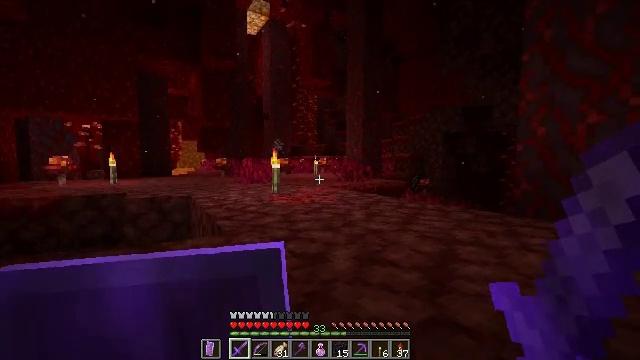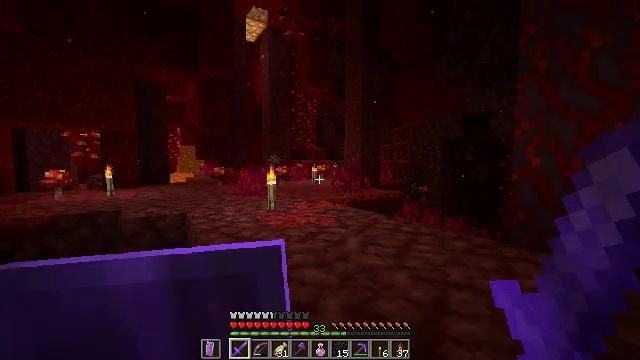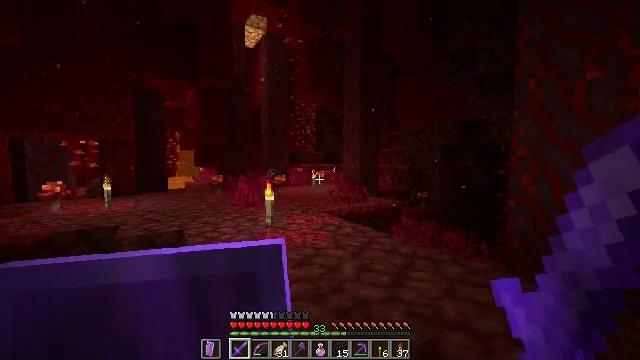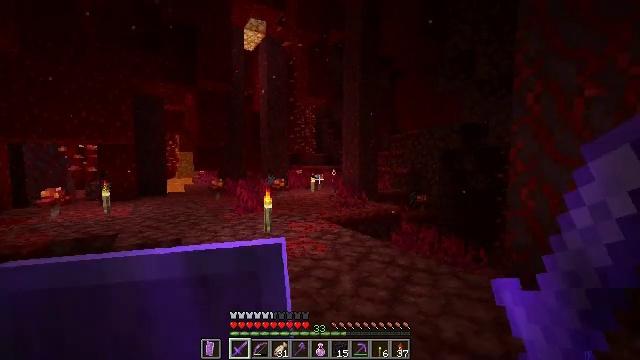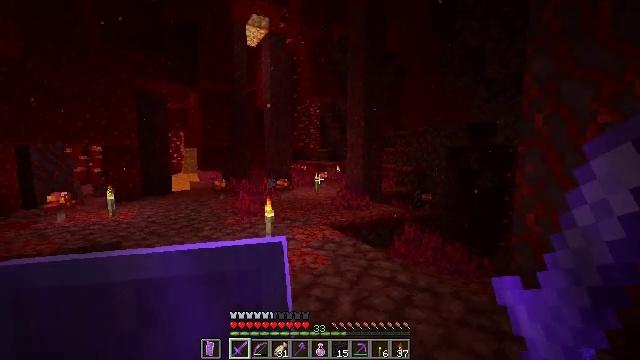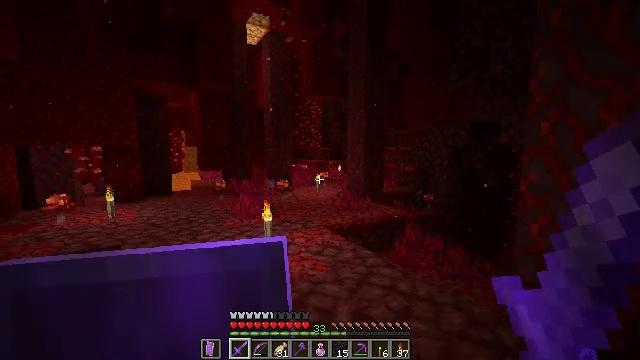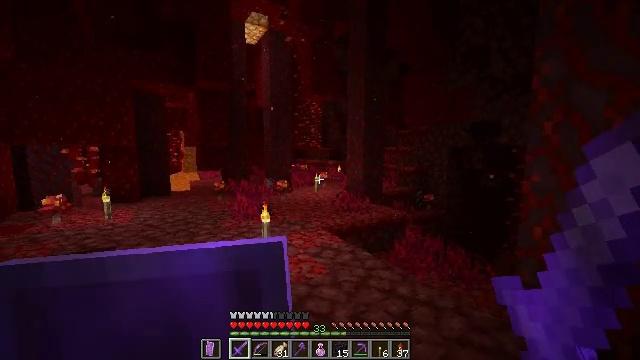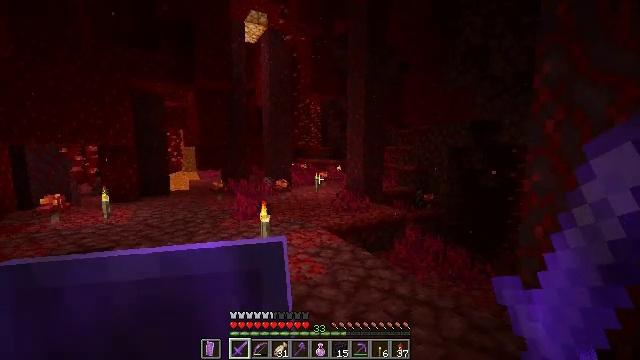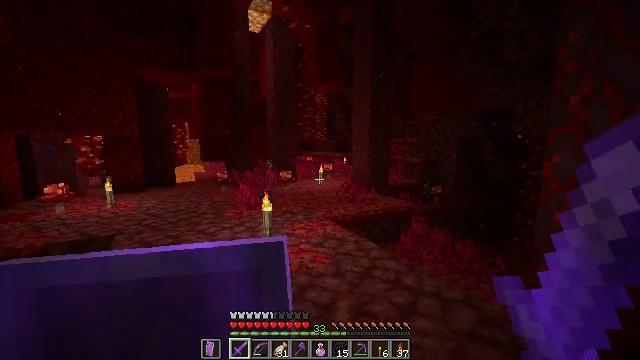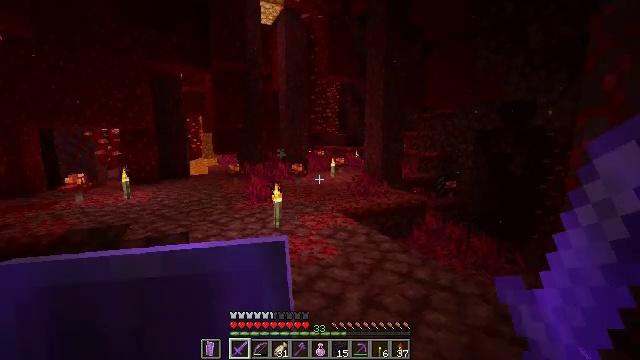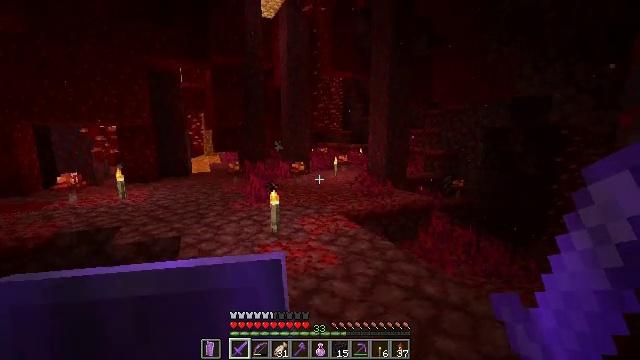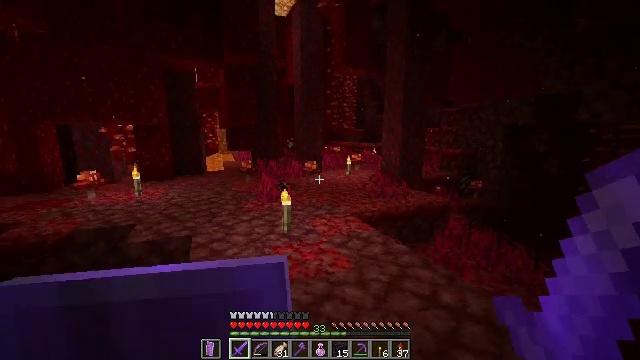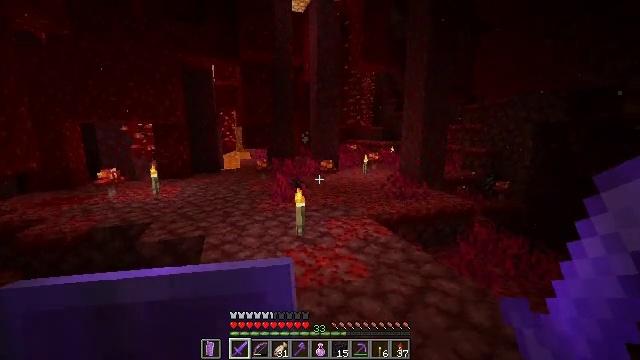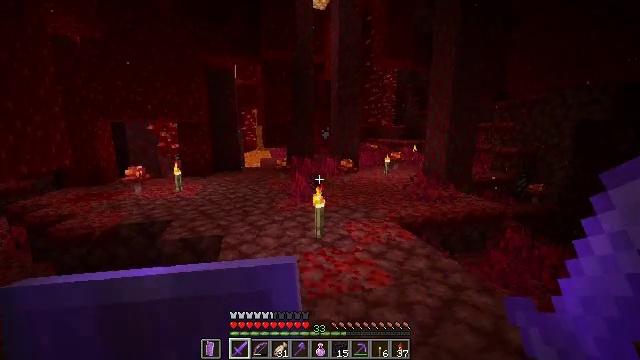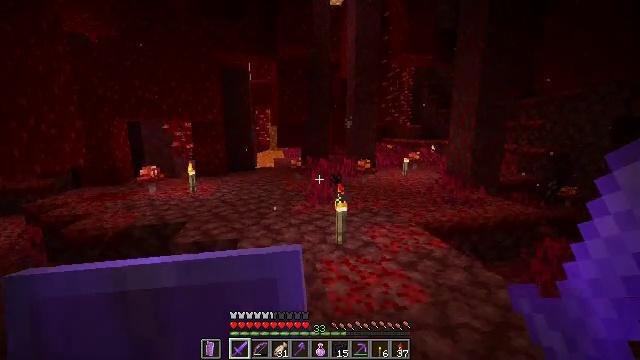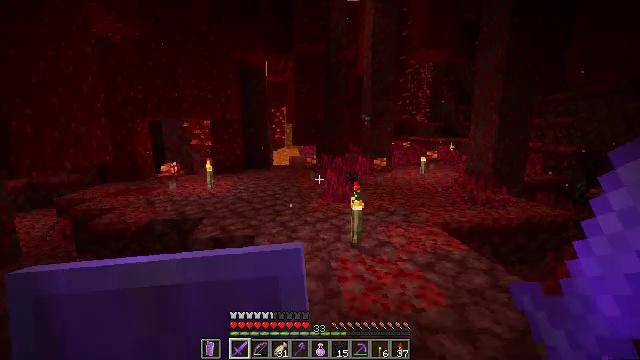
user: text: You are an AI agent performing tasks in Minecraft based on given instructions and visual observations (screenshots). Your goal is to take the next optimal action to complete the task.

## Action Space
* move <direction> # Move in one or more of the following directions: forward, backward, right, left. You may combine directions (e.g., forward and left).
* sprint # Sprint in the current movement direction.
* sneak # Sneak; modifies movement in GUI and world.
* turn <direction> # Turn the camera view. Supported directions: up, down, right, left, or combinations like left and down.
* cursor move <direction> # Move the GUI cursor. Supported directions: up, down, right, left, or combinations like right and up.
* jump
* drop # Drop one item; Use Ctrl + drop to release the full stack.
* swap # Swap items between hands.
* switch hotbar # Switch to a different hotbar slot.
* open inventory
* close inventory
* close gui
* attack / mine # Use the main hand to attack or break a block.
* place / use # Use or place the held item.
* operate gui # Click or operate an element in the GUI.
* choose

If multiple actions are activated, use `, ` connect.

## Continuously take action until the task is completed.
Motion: motion action
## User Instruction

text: Collect warped fungus to use for crafting.
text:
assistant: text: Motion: move forward, jump
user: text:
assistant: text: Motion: move forward, jump
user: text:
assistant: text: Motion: move forward, jump
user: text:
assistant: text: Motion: move forward, turn left and down, jump
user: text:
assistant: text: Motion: move forward
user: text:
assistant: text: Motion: move forward
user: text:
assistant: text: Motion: move forward
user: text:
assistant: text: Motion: move forward, turn left and down
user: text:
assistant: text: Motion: move forward, turn left and down
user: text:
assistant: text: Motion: move forward
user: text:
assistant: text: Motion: move forward, turn left
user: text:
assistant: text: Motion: move forward, turn left
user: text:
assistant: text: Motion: move forward and move left, turn left
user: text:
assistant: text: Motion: move forward and move left, turn left
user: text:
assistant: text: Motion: move forward and move left, turn left
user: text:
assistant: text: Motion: move forward and move left, turn left
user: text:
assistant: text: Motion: move forward, turn left
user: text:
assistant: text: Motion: move forward, turn left
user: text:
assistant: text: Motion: move forward
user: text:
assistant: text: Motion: move forward
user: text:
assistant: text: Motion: move forward
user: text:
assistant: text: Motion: move forward
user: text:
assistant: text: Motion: move forward
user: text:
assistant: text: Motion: move forward
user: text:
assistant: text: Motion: move forward
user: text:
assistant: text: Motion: move forward
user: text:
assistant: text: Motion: move forward
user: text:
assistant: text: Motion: move forward
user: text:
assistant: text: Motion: move forward
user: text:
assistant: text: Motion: move forward